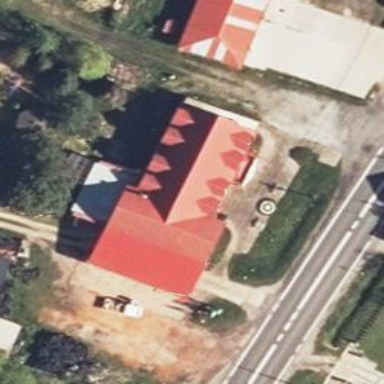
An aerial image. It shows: Building that is motel.